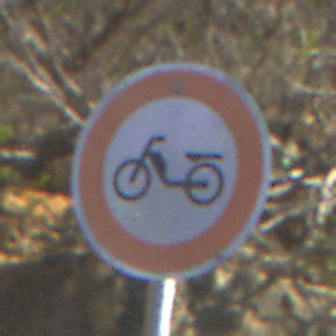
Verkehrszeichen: VerbotMofas
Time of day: MorningAfternoon
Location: Outdoor (RoadRail)
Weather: PartlyCloudy
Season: NotSpecified
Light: Natural